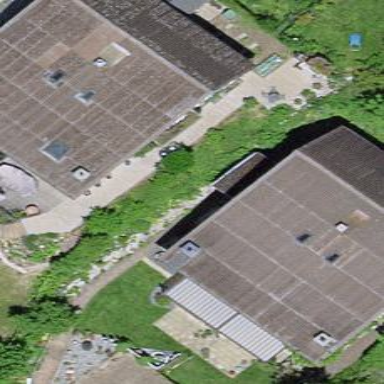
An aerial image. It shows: Semi-detached house.